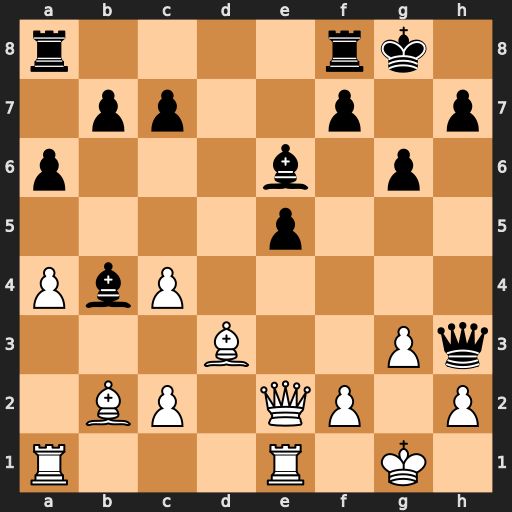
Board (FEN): r4rk1/1pp2p1p/p3b1p1/4p3/PbP5/3B2Pq/1BP1QP1P/R3R1K1
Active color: w
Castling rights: -
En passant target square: -
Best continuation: Qxe5 f6 Qxe6+ Qxe6 Rxe6